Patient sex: F
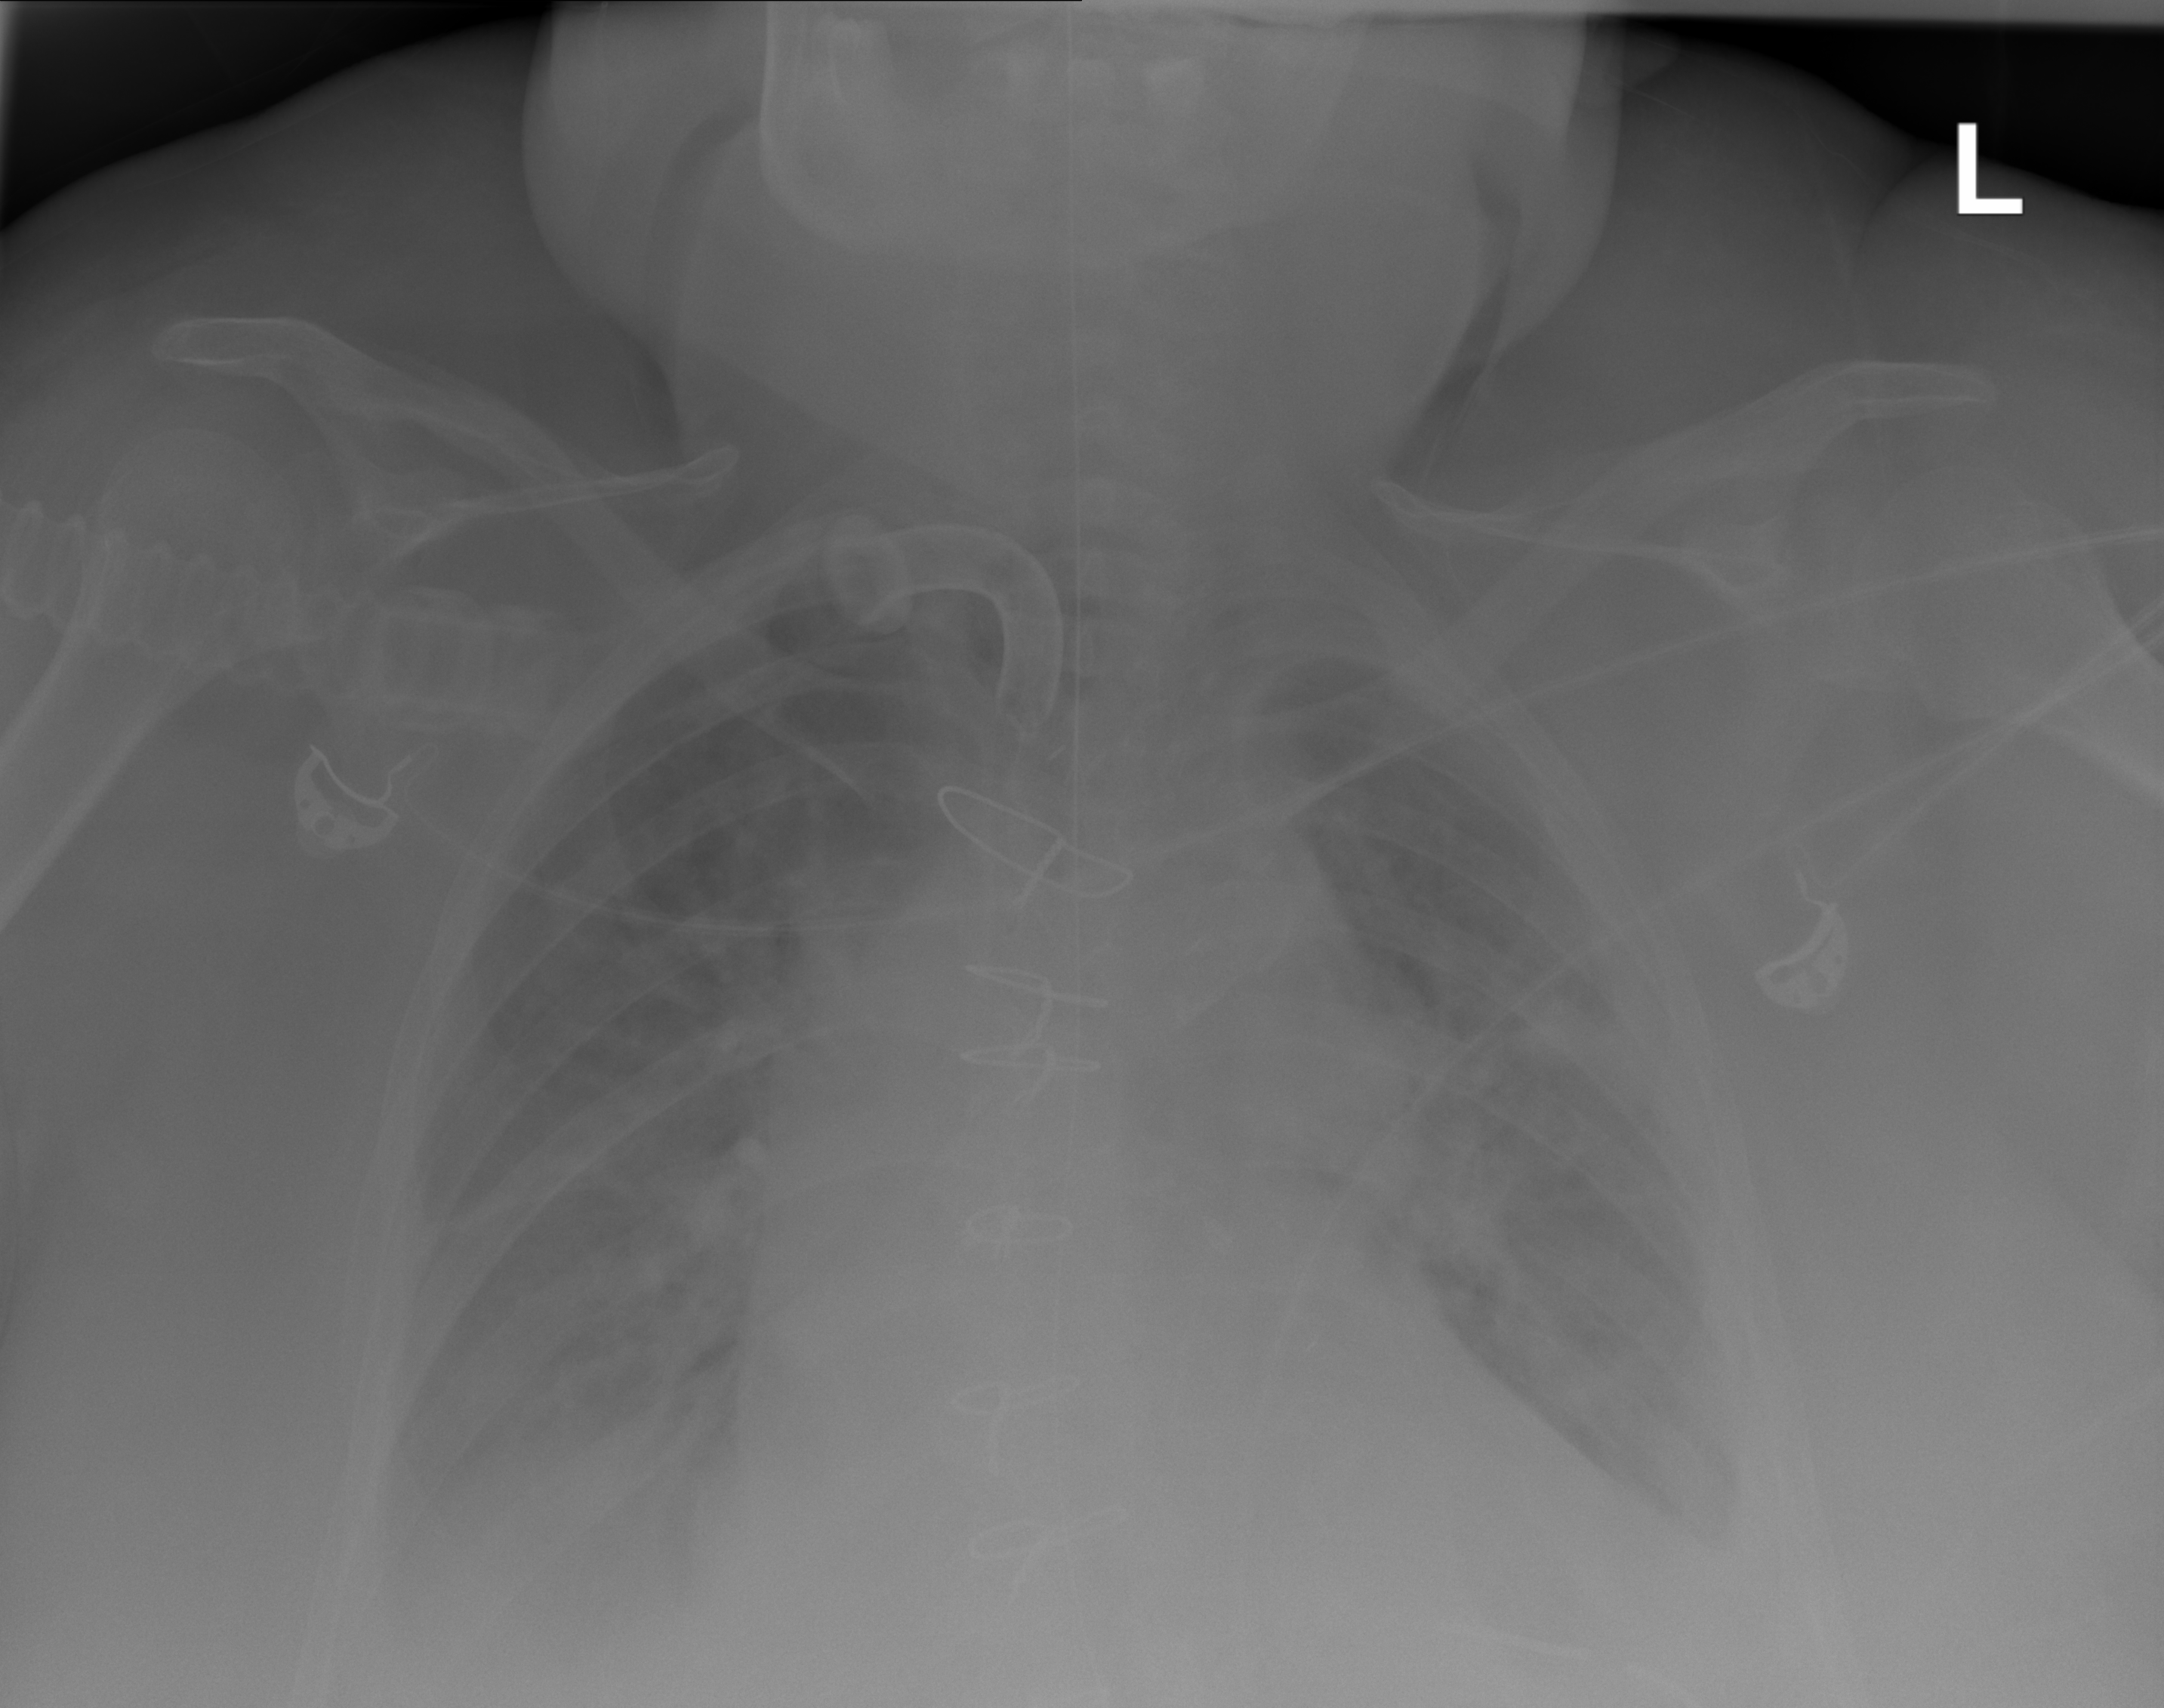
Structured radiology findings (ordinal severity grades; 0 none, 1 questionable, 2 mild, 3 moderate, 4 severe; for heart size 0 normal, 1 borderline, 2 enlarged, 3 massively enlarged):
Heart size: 2
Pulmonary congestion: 3
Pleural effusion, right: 2
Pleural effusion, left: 2
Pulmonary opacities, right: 0
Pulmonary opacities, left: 0
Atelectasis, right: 2
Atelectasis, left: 2